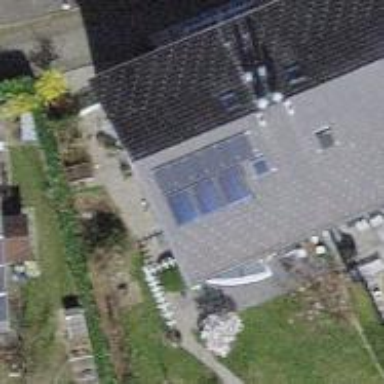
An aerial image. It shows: Solar power generator with photovoltaic panels.